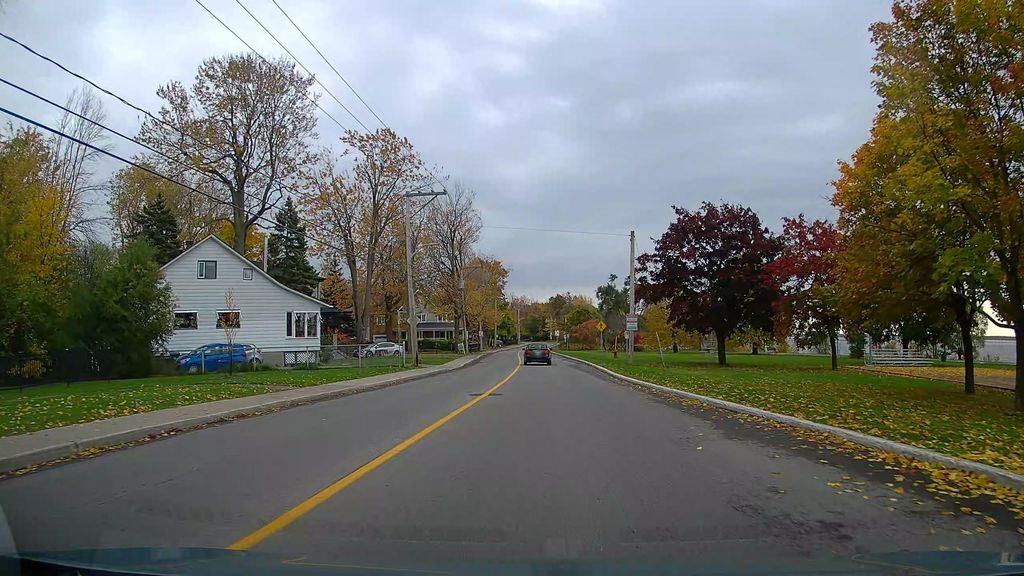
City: montreal